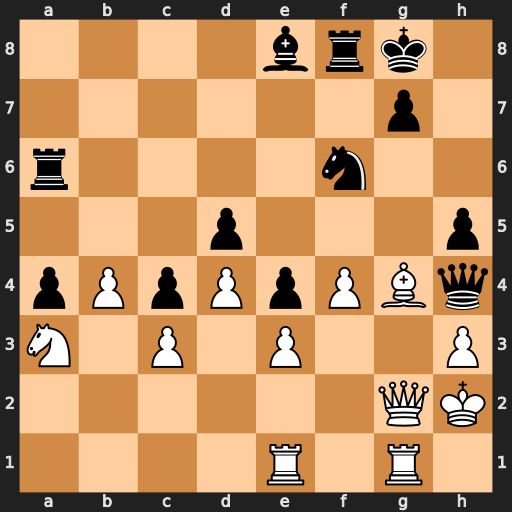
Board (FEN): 4brk1/6p1/r4n2/3p3p/pPpPpPBq/N1P1P2P/6QK/4R1R1
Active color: w
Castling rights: -
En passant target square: -
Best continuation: Be6+ Kh7 Qxg7#